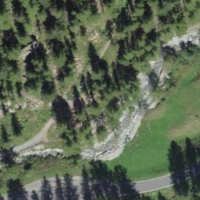
EUNIS habitat code: 23
Species observed at this site:
Polystichum lonchitis
Motacilla alba